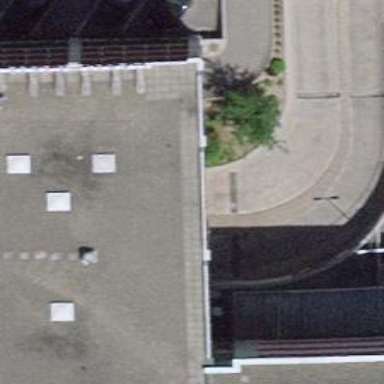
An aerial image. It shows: Parking entrance.